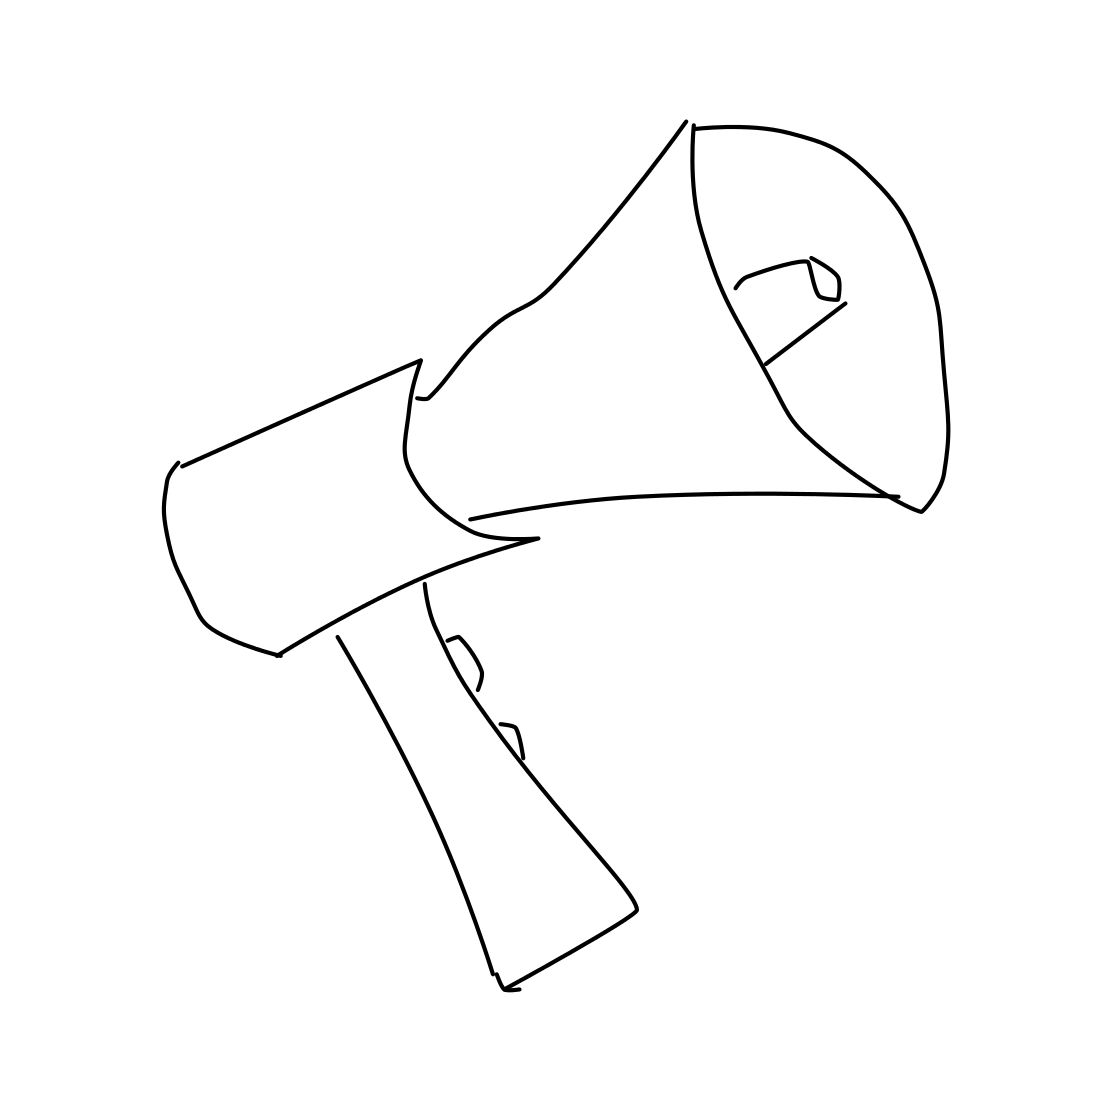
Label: megaphone